Question: Image will say all:

When I maximize emacs in GNOME, KDE or other DE, I has this strange line at side of emacs window. How I could remove that line?
PS. In windowed mode all ok with any emacs window size.
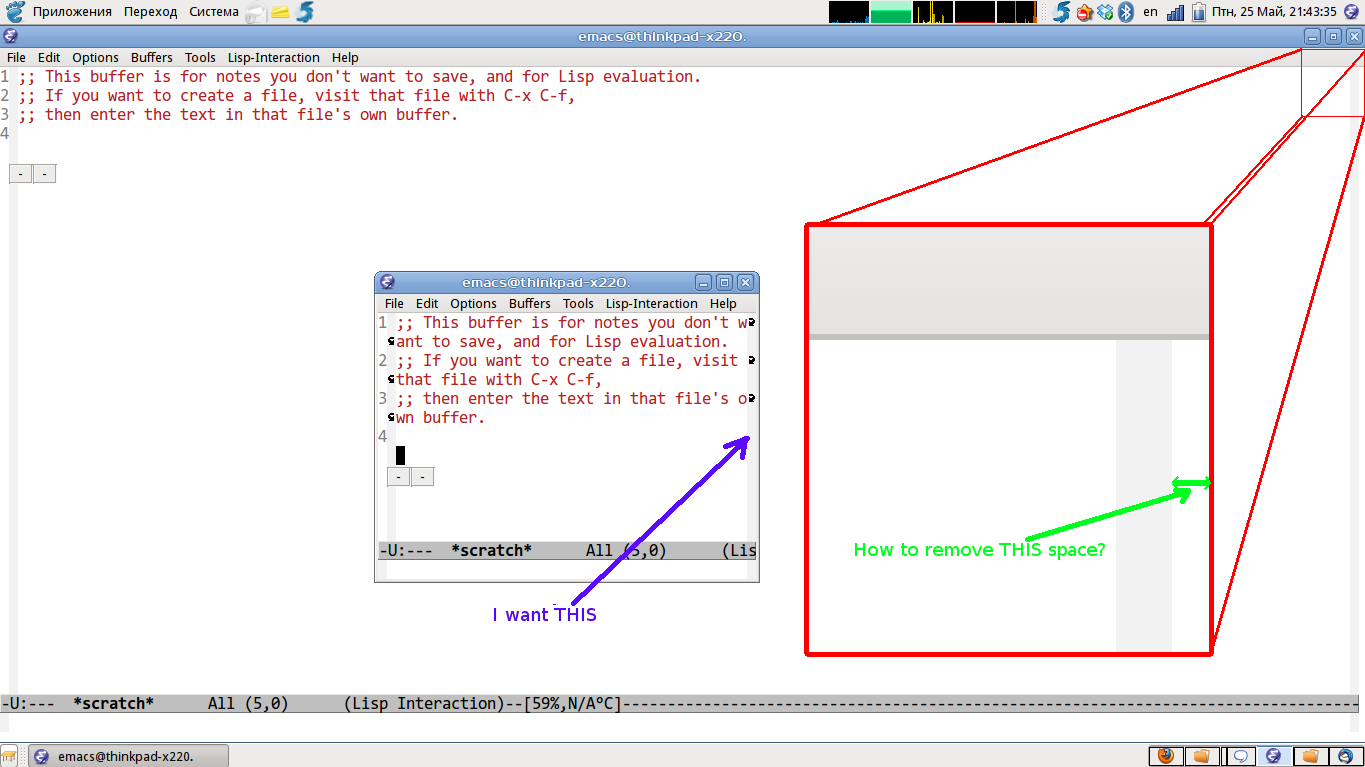
Answer: I don't think you can.
This is due to the character-driven nature of the Emacs interface (even when windowed). Basically, the main view's width can only vary by full character width increments, not pixel-by-pixel.
When the window is maximized, the view expands to as much multiples of the character width as it can (counting space allocated for the newline margins on the left and the right), and the remaining pixels are left as free space (the band on the right you want to get rid of).